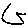
Label: hexagon